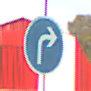
Verkehrszeichen: VorgeschriebeneFahrtrichtungRechts
Umgebung: Outdoor, Suburban
Tageszeit: MorningAfternoon
Wetter: PartlyCloudy
Licht: Natural
Jahreszeit: NotSpecified
Kontrast: HighContrast